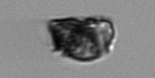
Label: Kryptoperidinium_triquetrum